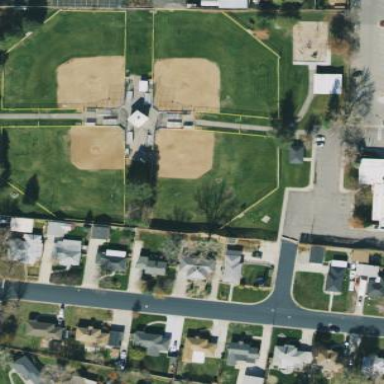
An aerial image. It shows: Baseball pitch for leisure land.